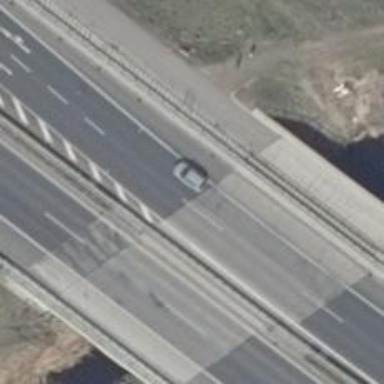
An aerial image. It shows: Primary highway motorroad on asphalt bridge.